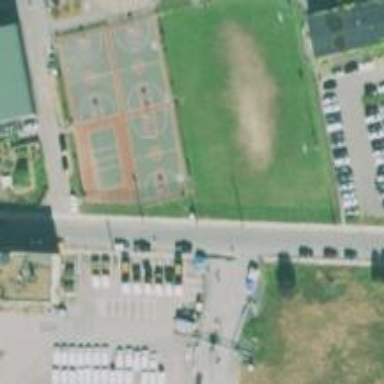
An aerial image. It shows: Recreation ground.